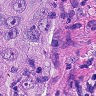
Metastatic tissue present: yes